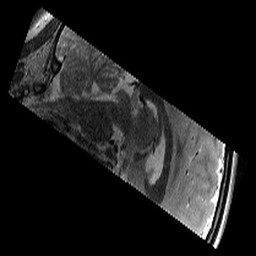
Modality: T2w
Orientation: sagittal
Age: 11
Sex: female
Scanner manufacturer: siemens
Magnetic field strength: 3 T
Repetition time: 8.46 s
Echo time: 0.067 s